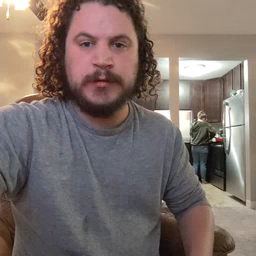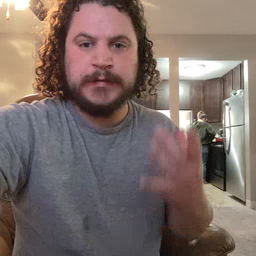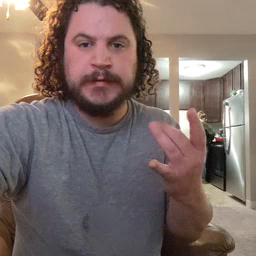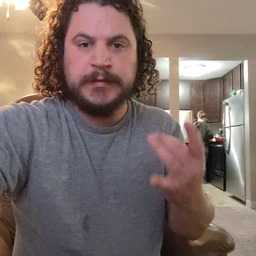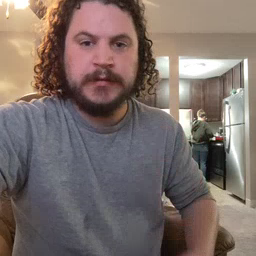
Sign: sticky